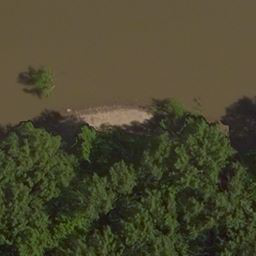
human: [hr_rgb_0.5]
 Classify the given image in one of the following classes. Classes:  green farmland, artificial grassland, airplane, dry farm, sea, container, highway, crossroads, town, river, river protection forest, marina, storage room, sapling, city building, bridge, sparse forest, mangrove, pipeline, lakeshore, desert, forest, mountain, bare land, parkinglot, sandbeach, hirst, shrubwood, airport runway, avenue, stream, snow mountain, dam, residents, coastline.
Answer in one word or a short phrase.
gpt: river protection forest